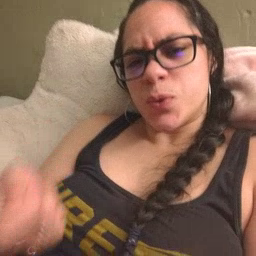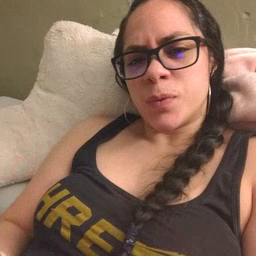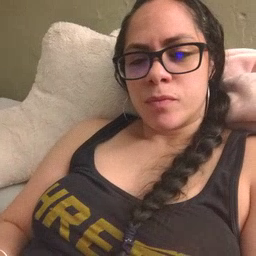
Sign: vacuum